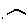
Label: bird